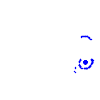
Particle: kaon